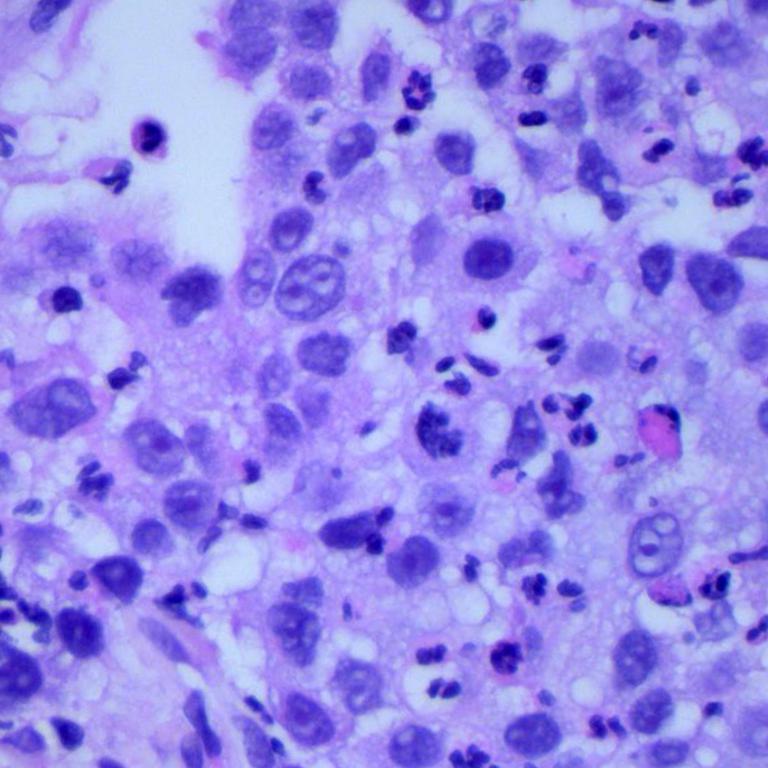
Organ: lung
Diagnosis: squamous carcinomas